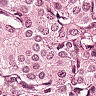
Metastatic tissue present: yes